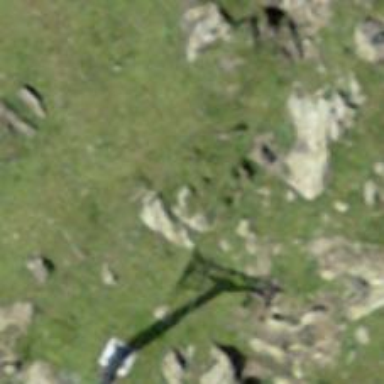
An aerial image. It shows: Pylon for aerialway.